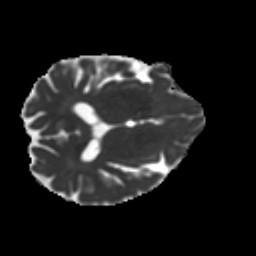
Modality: MD
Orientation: axial
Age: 67
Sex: male
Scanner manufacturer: ge
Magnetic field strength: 3 T
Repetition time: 7.8 s
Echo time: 0.0609 s